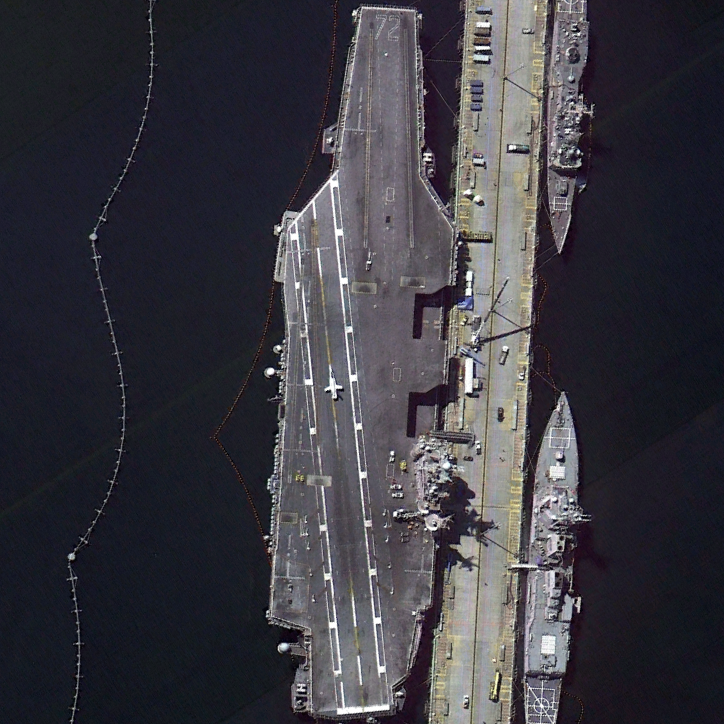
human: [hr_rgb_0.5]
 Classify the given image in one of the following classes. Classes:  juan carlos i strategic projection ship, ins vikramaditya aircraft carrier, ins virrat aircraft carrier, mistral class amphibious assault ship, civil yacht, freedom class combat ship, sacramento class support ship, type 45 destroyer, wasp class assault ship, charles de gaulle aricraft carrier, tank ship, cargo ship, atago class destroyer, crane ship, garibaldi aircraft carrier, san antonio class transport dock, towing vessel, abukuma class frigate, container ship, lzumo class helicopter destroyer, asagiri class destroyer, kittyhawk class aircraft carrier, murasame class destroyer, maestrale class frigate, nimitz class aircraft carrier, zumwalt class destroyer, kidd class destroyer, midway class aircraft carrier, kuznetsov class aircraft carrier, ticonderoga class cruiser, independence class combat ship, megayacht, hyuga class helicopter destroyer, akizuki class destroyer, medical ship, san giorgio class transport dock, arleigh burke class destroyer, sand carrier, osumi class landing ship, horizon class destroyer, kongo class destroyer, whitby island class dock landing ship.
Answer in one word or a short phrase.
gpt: Nimitz class aircraft carrier